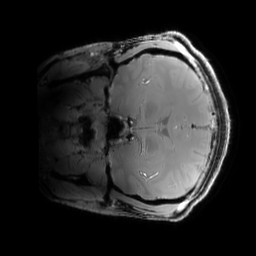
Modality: PDw
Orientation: coronal
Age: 24
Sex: female
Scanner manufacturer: siemens
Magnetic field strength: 6.98 T
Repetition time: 1.78 s
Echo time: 0.00386 s